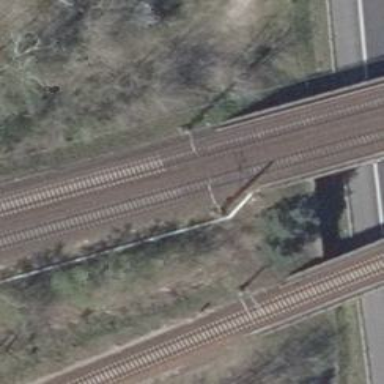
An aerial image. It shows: Railway bridge with electrified contact lines.